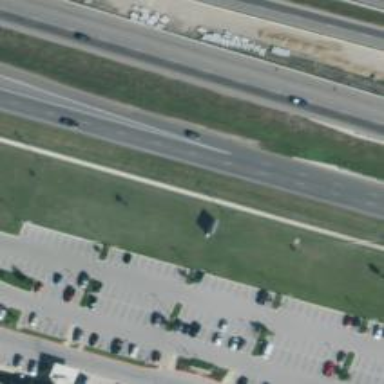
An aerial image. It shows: Secondary road with asphalt surface and frontage road.